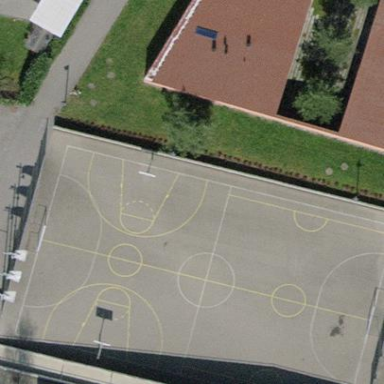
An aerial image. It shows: Multi-sport pitch with asphalt surface.